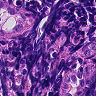
Metastatic tissue present: no